A bearing vibration time series has been folded into this square grayscale image, one row per segment of consecutive samples. Classify the bearing condition as one of: normal, inner_race, outer_race, ball.
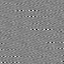
Answer: inner_race